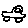
Label: car